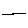
Label: line